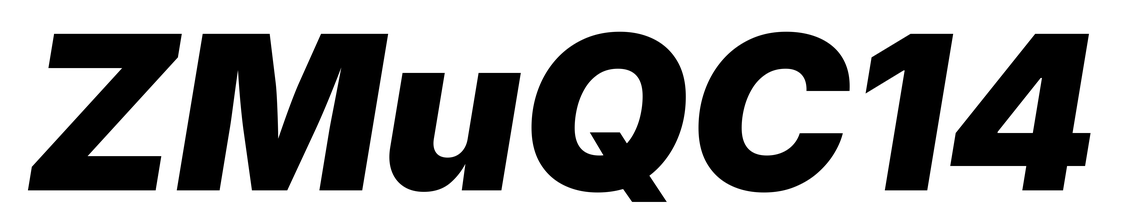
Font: Inter-Italic_Black_Italic